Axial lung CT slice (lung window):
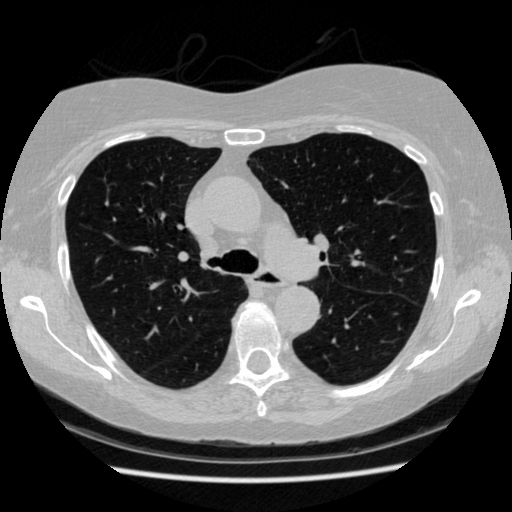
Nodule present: no